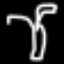
Label: palm tree